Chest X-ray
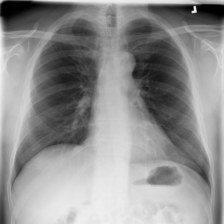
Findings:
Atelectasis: negative
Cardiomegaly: negative
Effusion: negative
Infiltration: positive
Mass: negative
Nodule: negative
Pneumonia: negative
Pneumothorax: negative
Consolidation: negative
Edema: negative
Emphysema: negative
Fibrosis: negative
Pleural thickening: negative
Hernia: negative